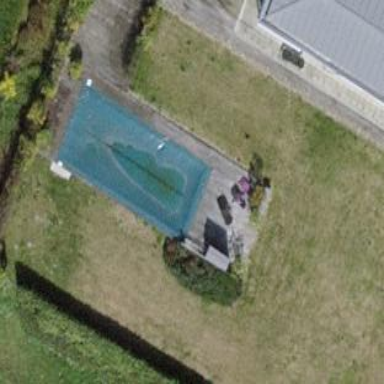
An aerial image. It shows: Swimming pool located in leisure land.